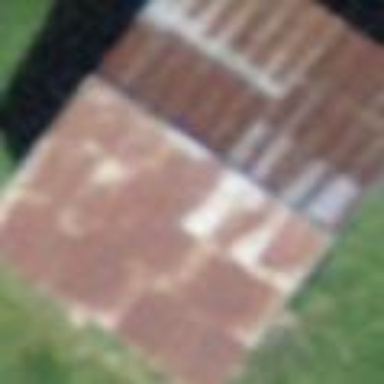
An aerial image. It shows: Barn.